Question: I am working on trying to get iOS 6 to use XMLHttpRequest POSTs to upload images. This works on desktop and Android web browsers, but with iOS 6 I am getting an error on the page being posted to: "Request Body Stream Exhausted". (Using iOS Simulator with the Safari Web Inspector).
Here is the basic code of the page:
'''
function fileSelected() {
var file = document.getElementById('fileToUpload').files[0];
if (file) {
var fileSize = 0;
if (file.size > 1024 * 1024)
fileSize = (Math.round(file.size * 100 / (1024 * 1024)) / 100).toString() + 'MB';
else
fileSize = (Math.round(file.size * 100 / 1024) / 100).toString() + 'KB';
document.getElementById('fileName').innerHTML = 'Name: ' + file.name;
document.getElementById('fileSize').innerHTML = 'Size: ' + fileSize;
document.getElementById('fileType').innerHTML = 'Type: ' + file.type;
}
}
function uploadFile() {
var fd = new FormData();
fd.append("fileToUpload", document.getElementById('fileToUpload').files[0]);
var xhr = new XMLHttpRequest();
xhr.upload.addEventListener("progress", uploadProgress, false);
xhr.addEventListener("load", uploadComplete, false);
xhr.addEventListener("error", uploadFailed, false);
xhr.addEventListener("abort", uploadCanceled, false);
xhr.open("POST", "/UploadHandler.ashx");
xhr.send(fd);
}
function uploadProgress(evt) {
if (evt.lengthComputable) {
var percentComplete = Math.round(evt.loaded * 100 / evt.total);
document.getElementById('progressNumber').innerHTML = percentComplete.toString() + '%';
document.getElementById('prog').value = percentComplete;
}
else {
document.getElementById('progressNumber').innerHTML = 'unable to compute';
}
}
function uploadComplete(evt) {
/* This event is raised when the server send back a response */
alert(evt.target.responseText);
}
function uploadFailed(evt) {
alert("There was an error attempting to upload the file.");
}
function uploadCanceled(evt) {
alert("The upload has been canceled by the user or the browser dropped the connection.");
}
'''
When doing this on any other browser, the handler returns correctly and uploads the file. However, with iOS the ashx page has the error "request body stream exhausted".
Here is a screenshot of the inspector:

Any ideas?
This issue only occurs when NTLM/Windows authentication is enabled for the application in IIS. With forms or anonymous authentication, the upload works fine.
Thanks,
John
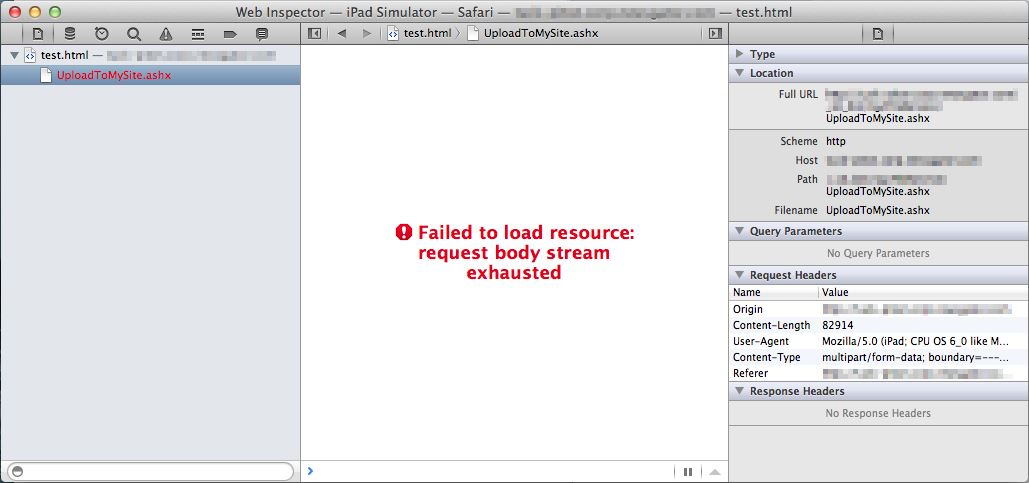
Answer: In iOS 6, Safari sends the file with the initial post, including the file. That means the file stream is at the end, or "exhausted."
However, with NTLM, it will get a 401 challenge in response, and then have to resend the post with the authentication information. Since it does not reset the file stream, it is unable to send the file again with the second post. You can see this in the IIS logs.
As far as I know, there is no particularly good way around it. I am changing my mobile app, so that it uses form authentication. I direct the mobile app to a separate login app on the same server, which is set to use Windows Authentication. The login app can then redirect back to the main app with a form authentication cookie, and all is well again.
You have to set the machine key on both apps in the web.config file, so that both are using the same keys for encryption and validation.
The code on the login app is as simple as
'''
Protected Sub Page_Load(ByVal sender As Object, ByVal e As System.EventArgs) _
Handles Me.Load
With HttpContext.Current.User.Identity
If .IsAuthenticated Then
Dim sUser As String = .Name.ToLower.Trim
FormsAuthentication.RedirectFromLoginPage(s, False)
End If
End With
End Sub
'''